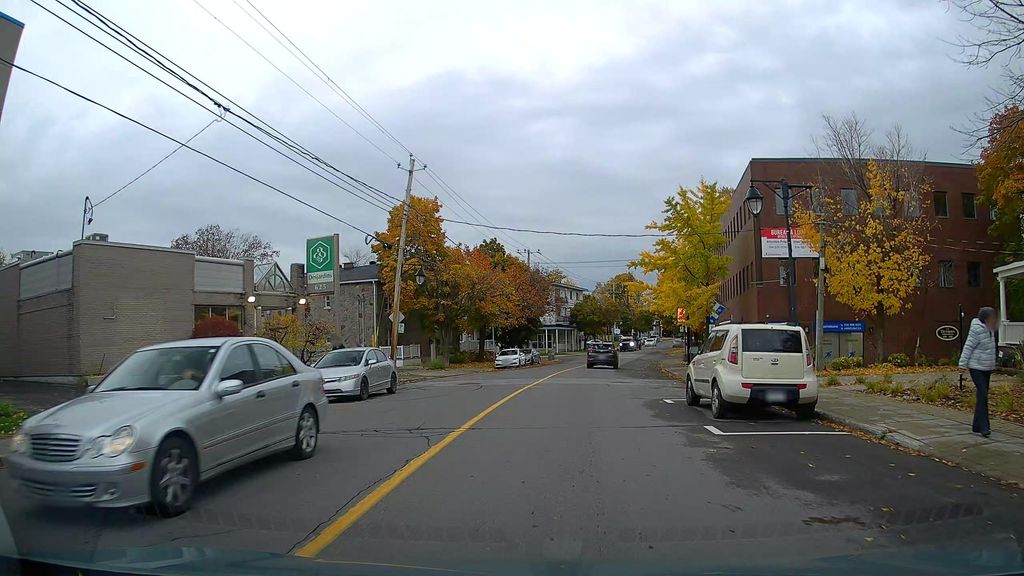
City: montreal